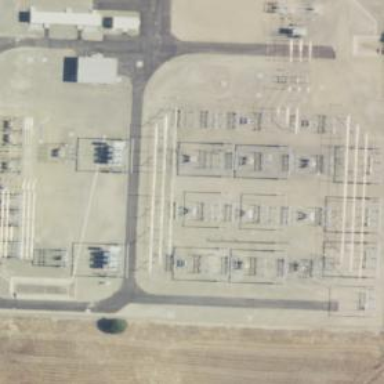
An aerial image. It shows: Switch for power supply.